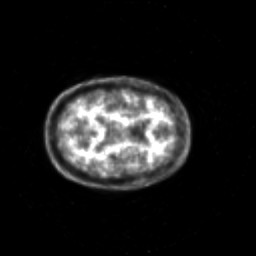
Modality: PET
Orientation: axial
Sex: female
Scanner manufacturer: siemens